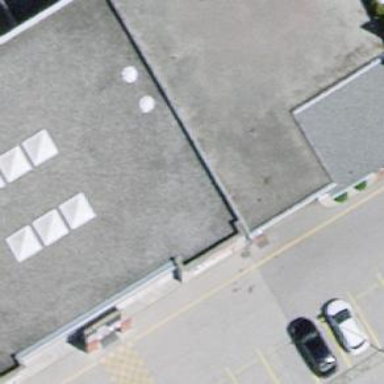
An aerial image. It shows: Car shop.